Question: I'm trying to create a button like this:
<URL>
This needs to be done in pure css.
I tried to do, nothing happened, it does not work correctly:
'''
display: inline-block;
width: 165px;
text-align: center;
color: #fff;
background: linear-gradient(180deg, #4b3529 21%, #4c2e1a 100%);
border-radius: 5px;
border: 1px solid #ffffff;
font-family: Arial;
font-weight: normal;
border-left: 2px solid #e5ccaf;
border-image: linear-gradient(to bottom, #ffd400,rgba(0, 0, 0, 0)) 0 100%;
border-top: 1px solid #ffd400;
'''

How can I do that?!
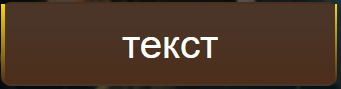
Answer: '''
button {
cursor: pointer;
font-size: x-large;
padding: 0.6rem 2rem;
font-weight: bold;
overflow: hidden;
color: #fff;
background: linear-gradient(180deg, #4b3529 21%, #4c2e1a 100%);
border:0;
border-radius: .3rem;
position: relative;
border-top: 2px solid hsl(24, 49%, 15%);
border-bottom: 2px solid hsl(24, 49%, 15%);
}
button::after,button::before{
content: '';
height: 100%;
width: .15rem;
position: absolute;
top:0;
background:linear-gradient(to bottom, #ffd400, rgba(0, 0, 0, 0)) ;
}
button::before{
left: 0;
}
button::after{
right: 0;
}
'''
'''
<button>
Pure Css</button>
'''